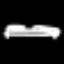
Label: bed